Brain MRI, modality: hrT2
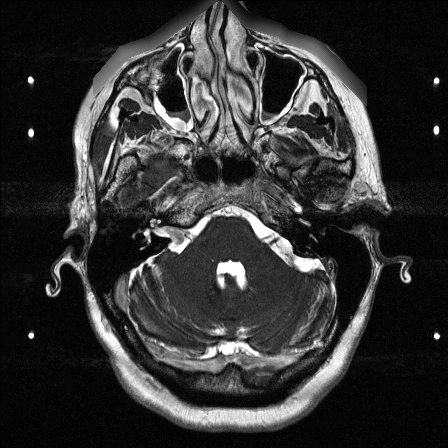